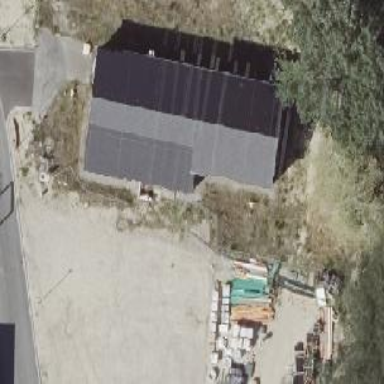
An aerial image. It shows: Service building.